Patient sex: M
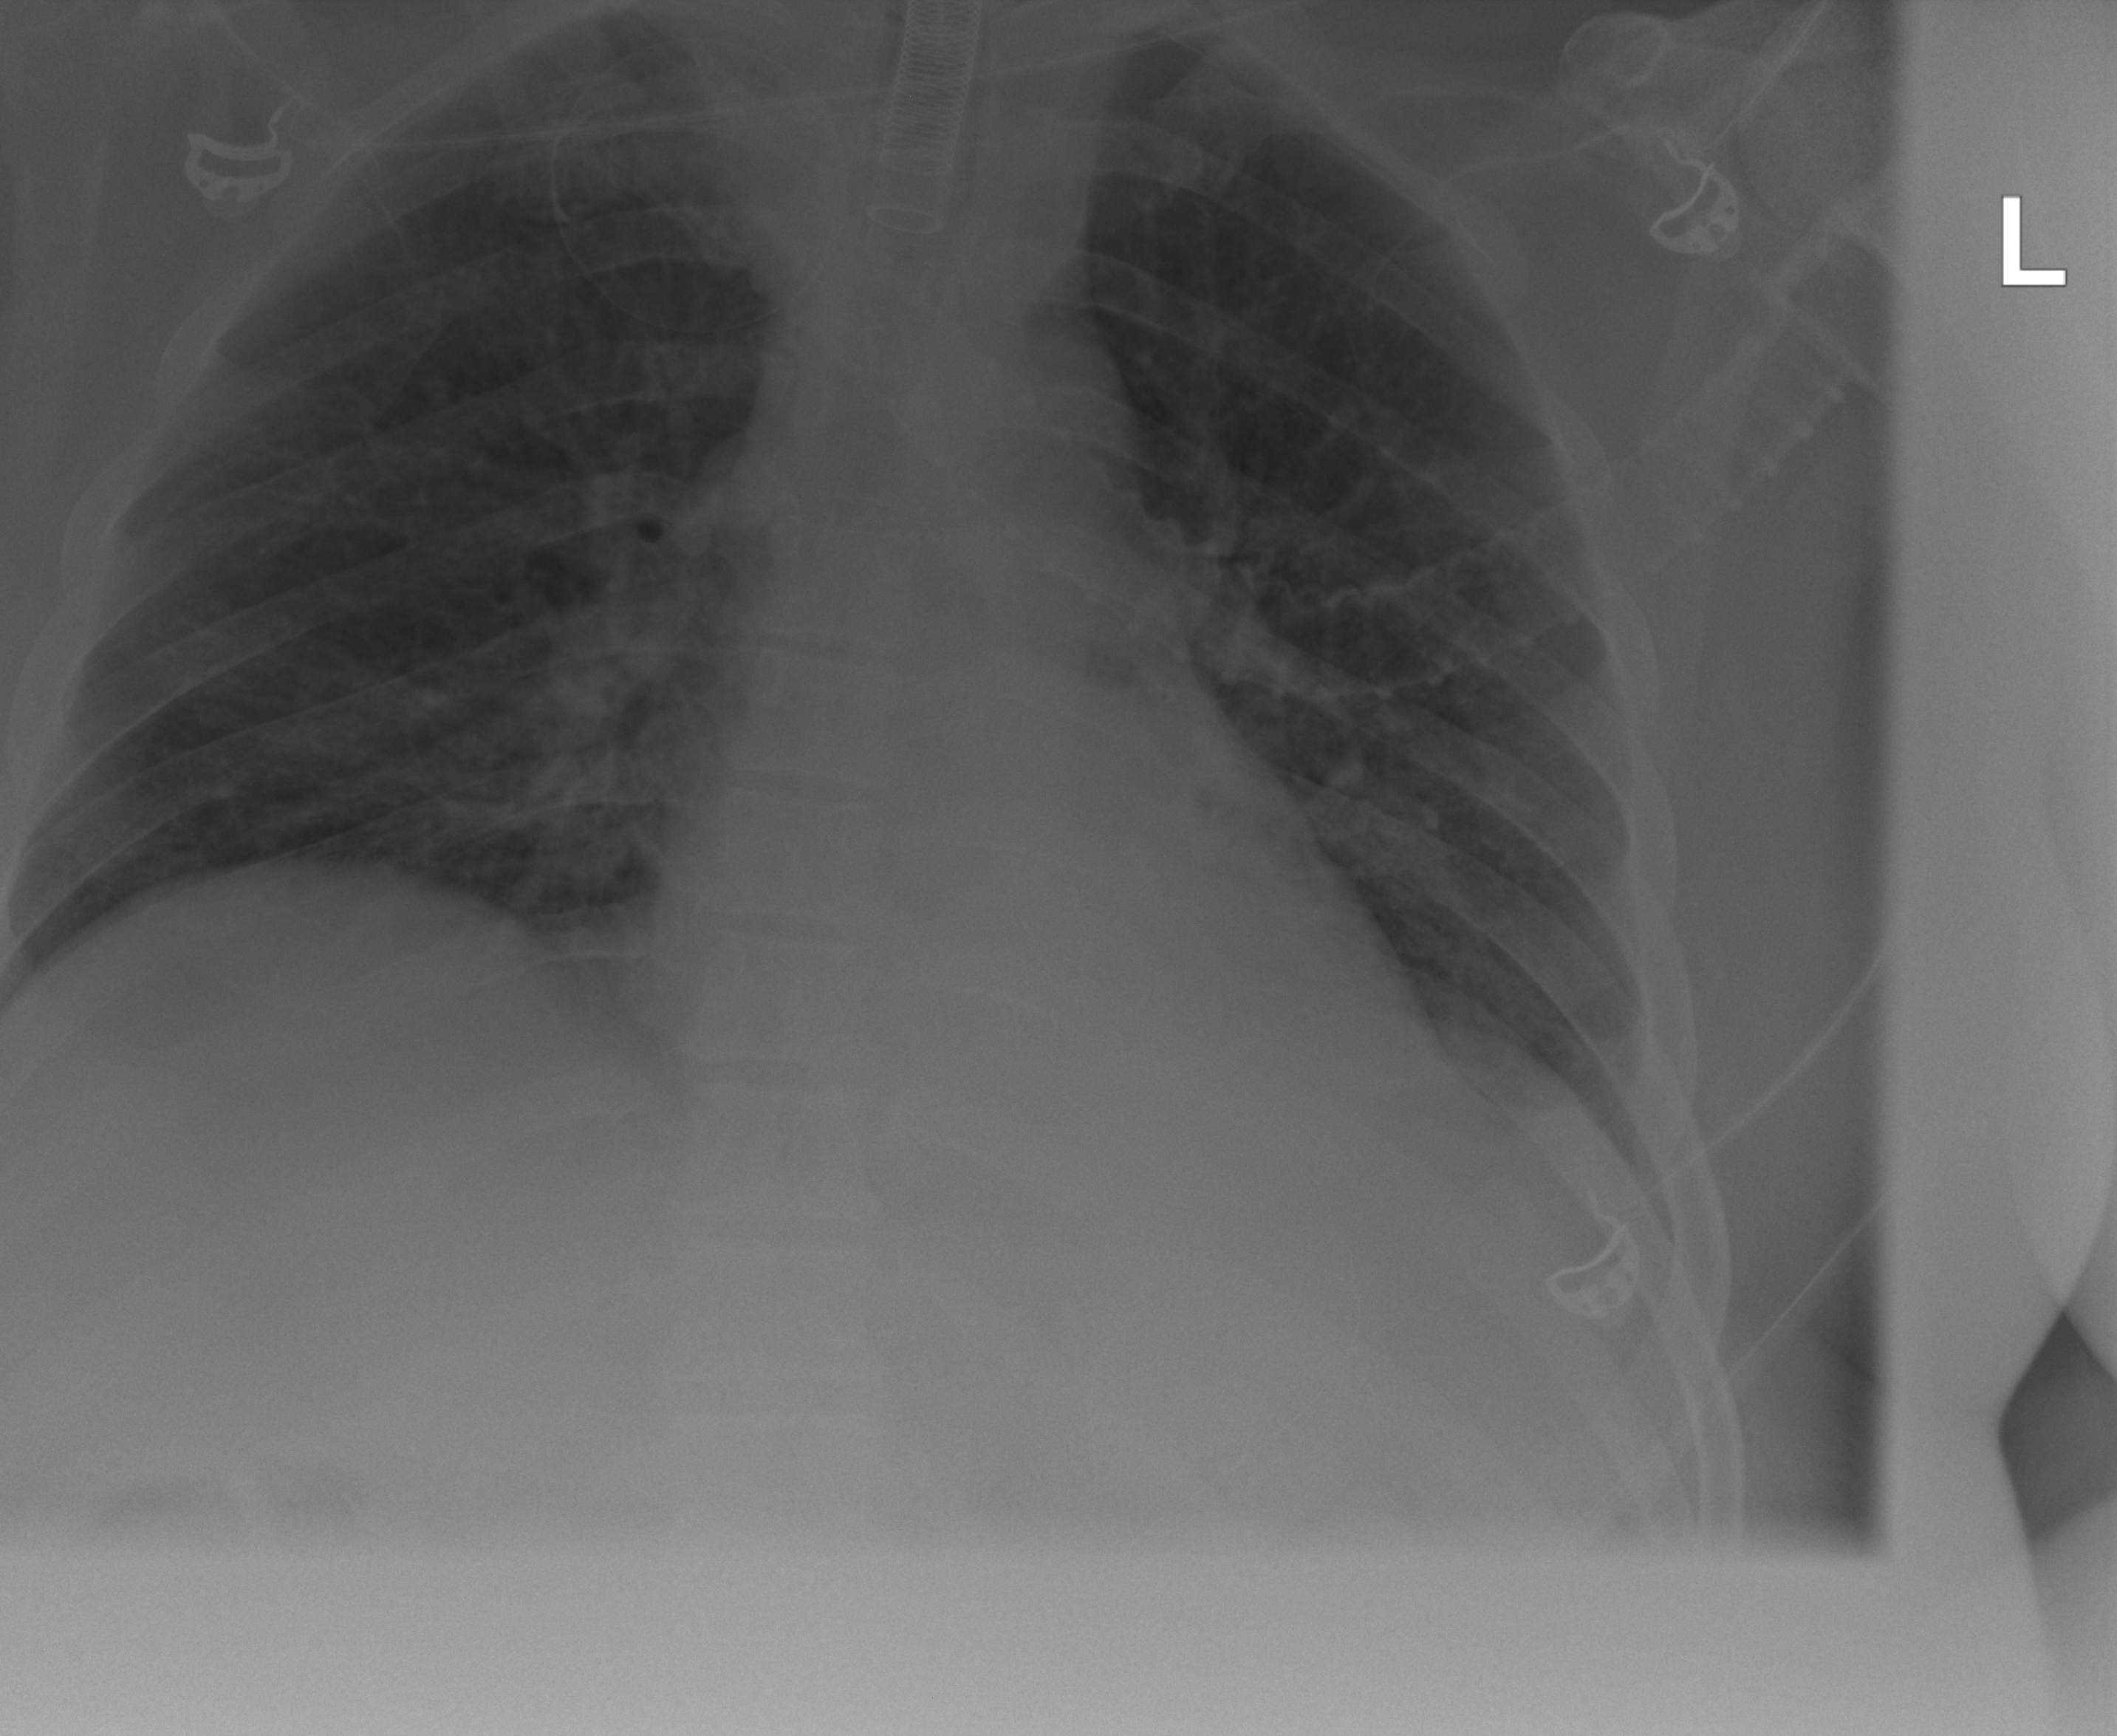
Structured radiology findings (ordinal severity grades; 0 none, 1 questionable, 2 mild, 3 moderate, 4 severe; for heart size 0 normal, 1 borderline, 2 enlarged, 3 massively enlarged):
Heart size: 2
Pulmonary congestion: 2
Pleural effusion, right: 0
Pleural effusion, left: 2
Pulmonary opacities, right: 0
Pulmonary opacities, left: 0
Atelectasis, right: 0
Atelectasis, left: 2